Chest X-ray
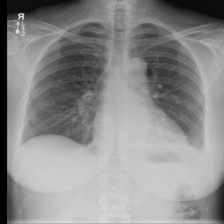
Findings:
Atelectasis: positive
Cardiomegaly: negative
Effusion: negative
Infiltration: negative
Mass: negative
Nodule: negative
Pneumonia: negative
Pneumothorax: negative
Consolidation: negative
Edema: negative
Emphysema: negative
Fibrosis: negative
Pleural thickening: negative
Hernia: negative